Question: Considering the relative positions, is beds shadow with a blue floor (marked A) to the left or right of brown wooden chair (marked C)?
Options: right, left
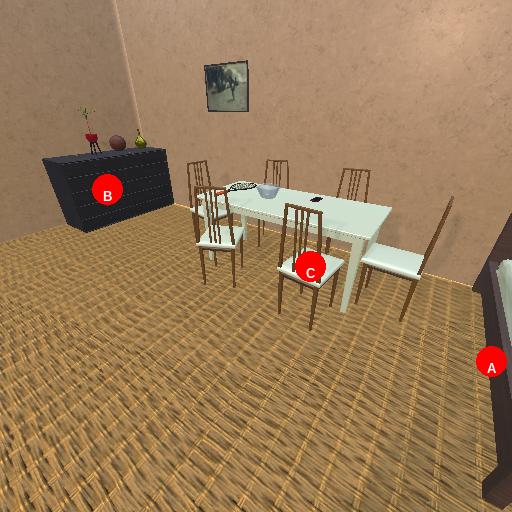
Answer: right